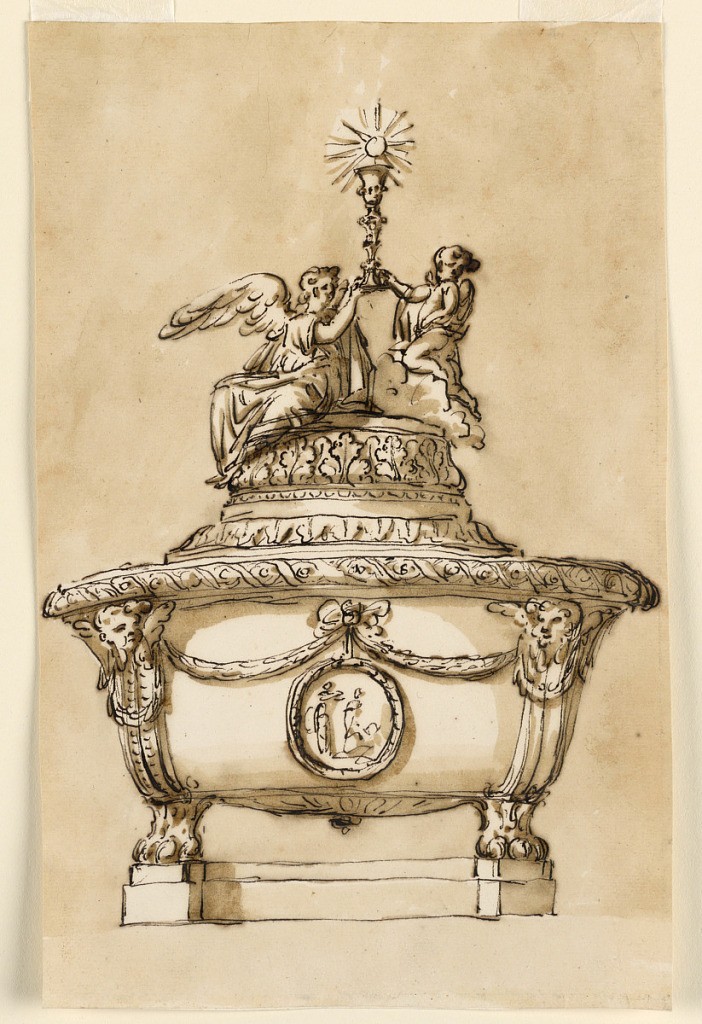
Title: Design for a Baptismal Font
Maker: Giuseppe Barberi, Italian, 1746–1809
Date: ca. 1775
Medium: Pen and brown ink, brush and brown wash on lined off-white laid paper
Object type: Drawing
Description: The circular bowl is supported by lion feet, two are visible upon two plinths. From the feet rise volutes with cherubim on top. In the center, above the front, is a bowknot from which hang a circular medallion with the representation of the baptism of Christ, and festoons toward the below the cherubim. The lif is framed by a round base, with a group of sitting and kneeling angels upon clouds together supporting a high chalice with the host hovering above it. Usual background.